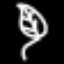
Label: leaf